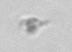
Label: detritus